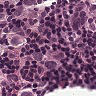
Metastatic tissue present: yes